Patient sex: M
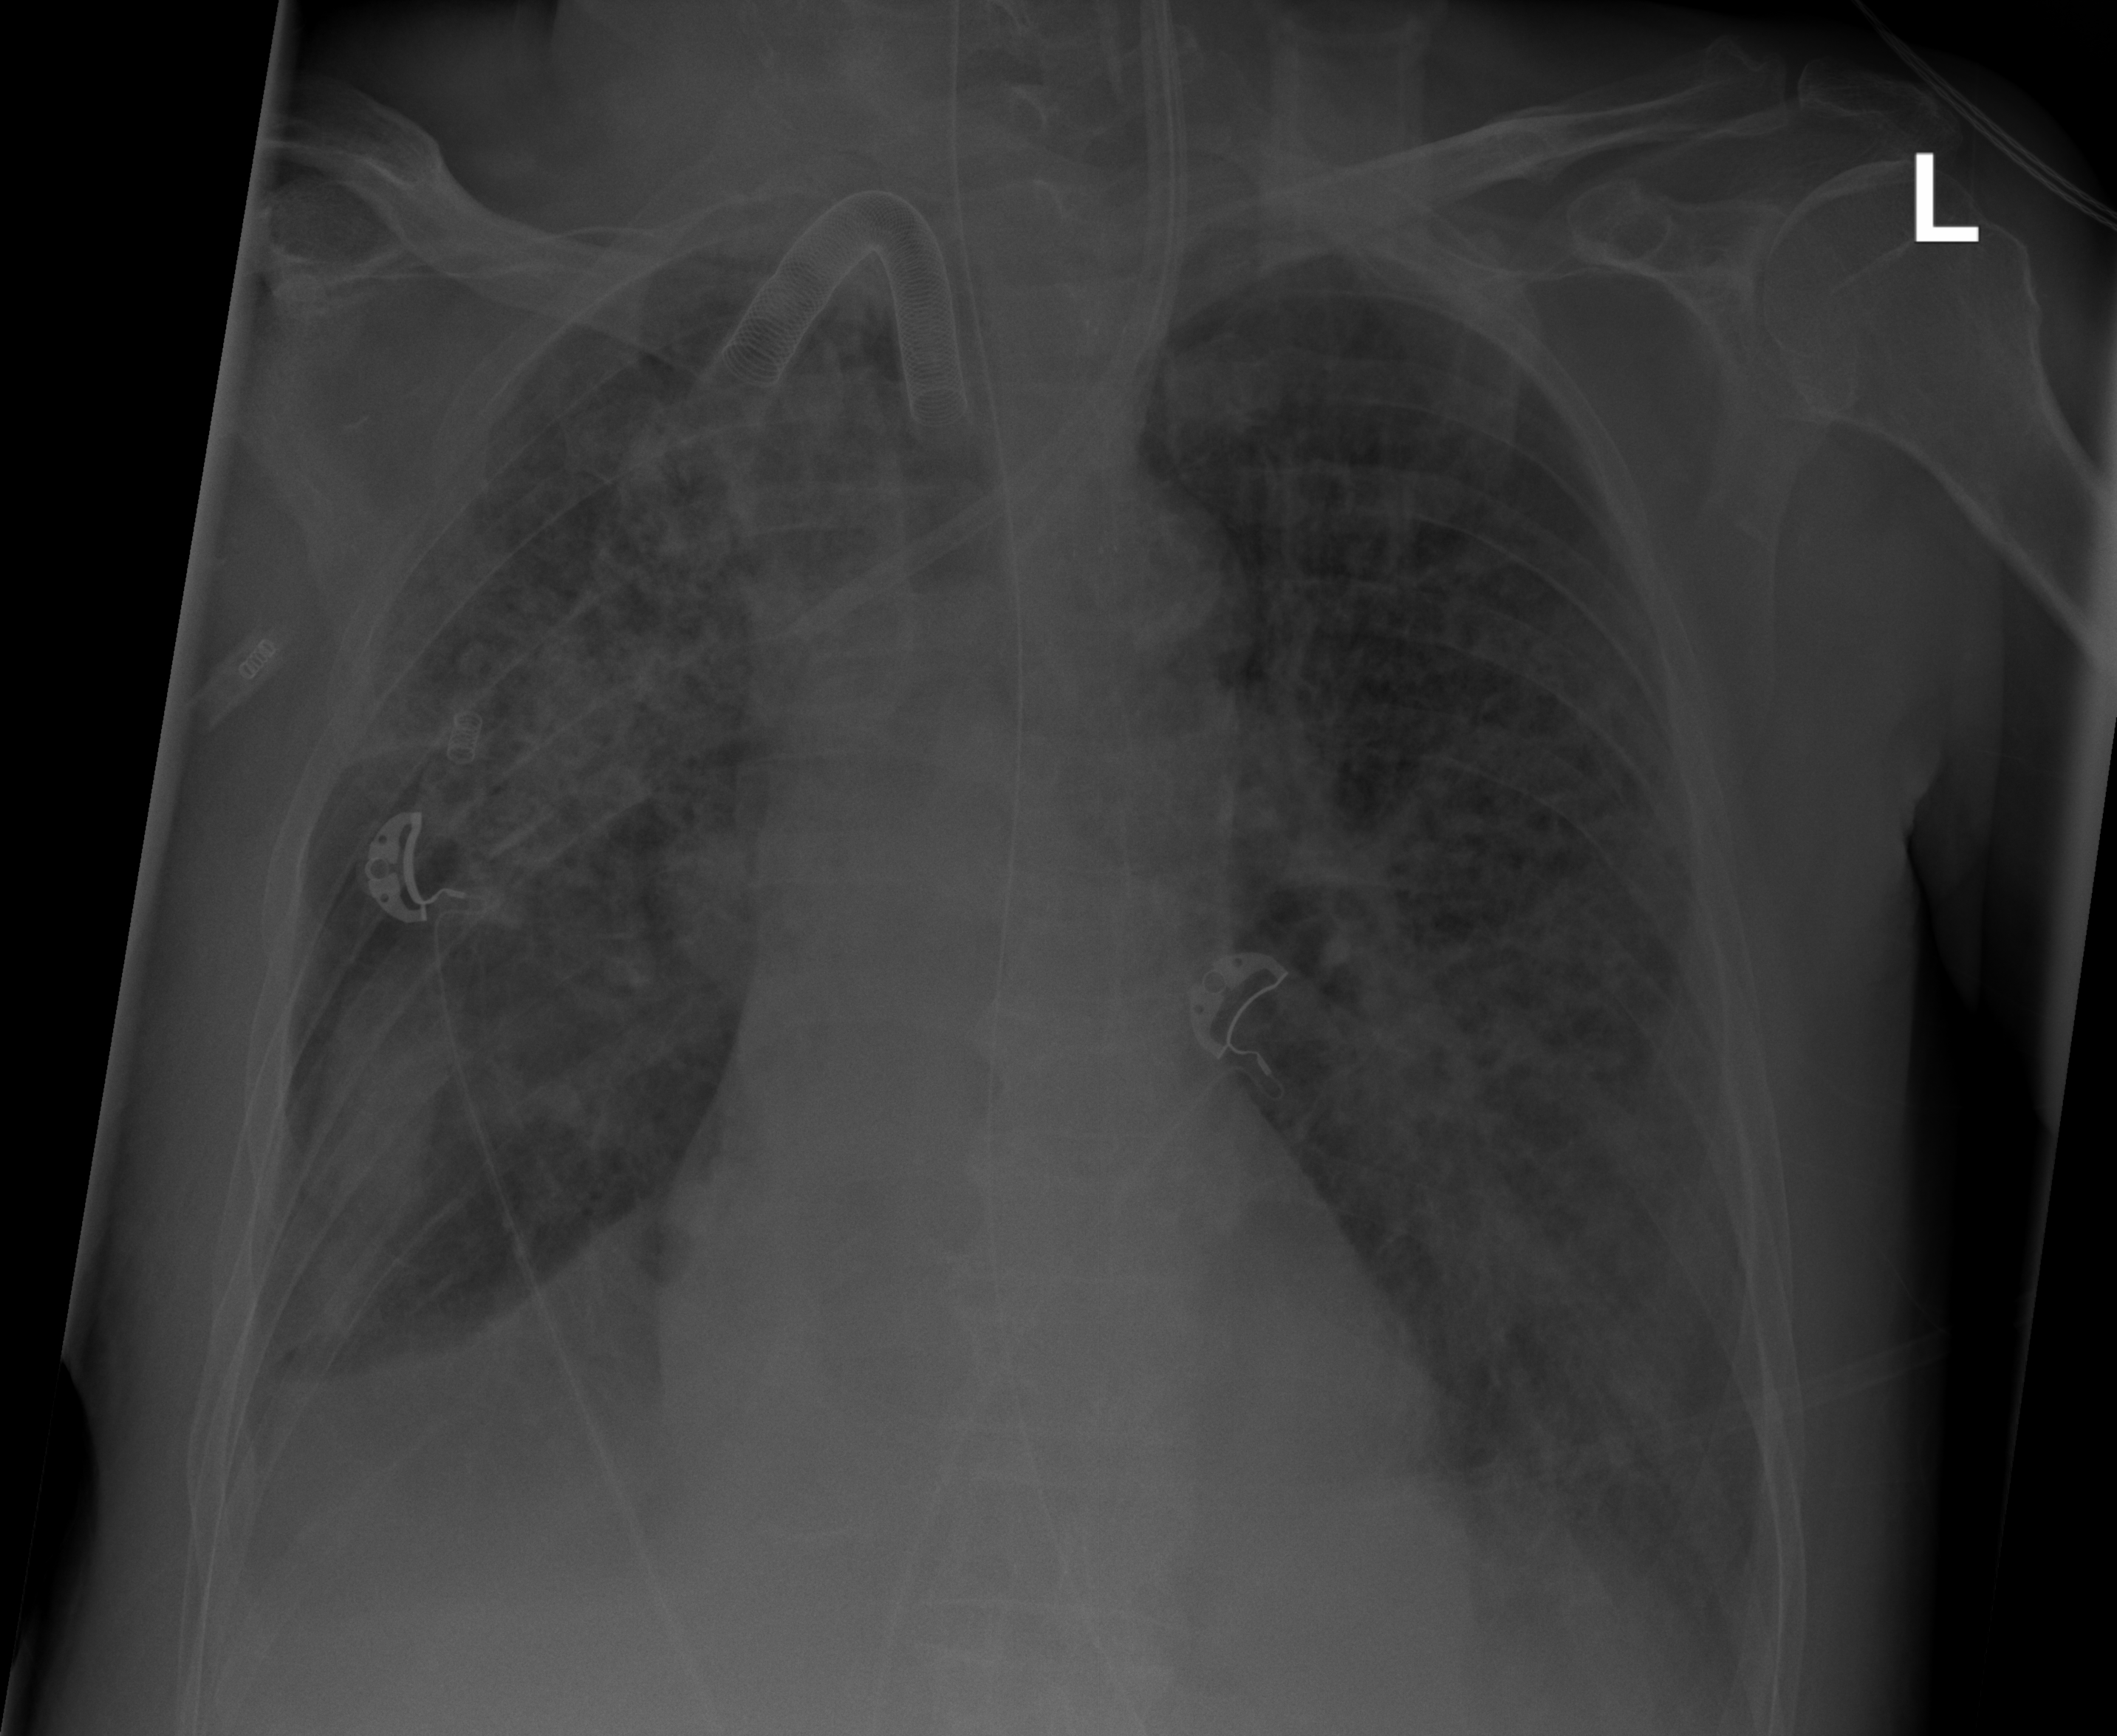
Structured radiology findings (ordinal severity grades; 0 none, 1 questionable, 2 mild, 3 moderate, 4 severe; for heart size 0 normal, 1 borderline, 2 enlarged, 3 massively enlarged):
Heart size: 0
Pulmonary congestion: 2
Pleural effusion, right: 3
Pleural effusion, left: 2
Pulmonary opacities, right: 3
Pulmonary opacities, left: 3
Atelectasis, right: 2
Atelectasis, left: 2